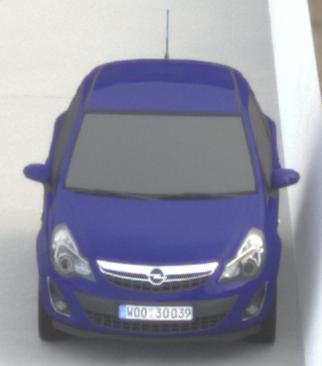
Make: Opel
Model: Corsa 1.2
Detailed model: Corsa (D)
Model produced from: 2011/01
Model produced until: 2014/08
Doors: 3
Color: blue
Road condition: dry road
Daytime: morning or afternoon
Contrast: low contrast